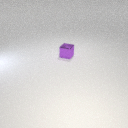
small purple metal cube